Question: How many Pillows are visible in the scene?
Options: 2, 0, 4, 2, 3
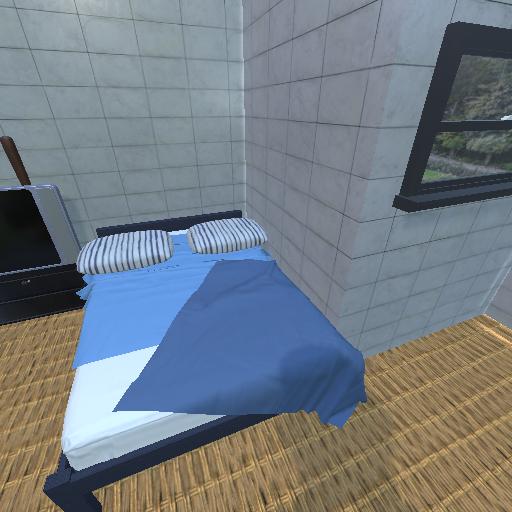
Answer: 2